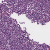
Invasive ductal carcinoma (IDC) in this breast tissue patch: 1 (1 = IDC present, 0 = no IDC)